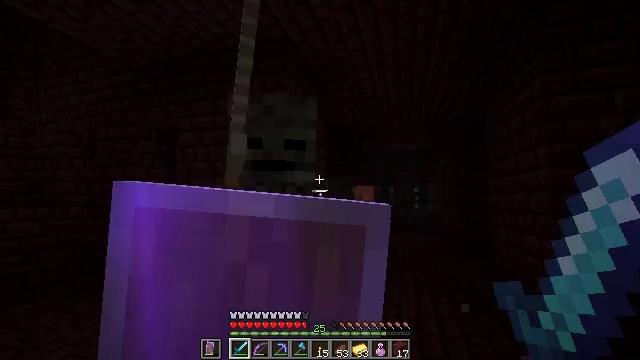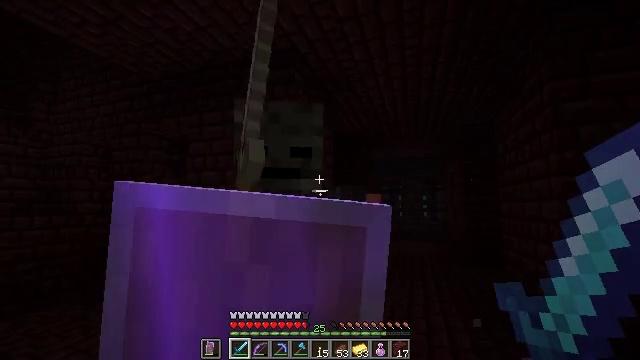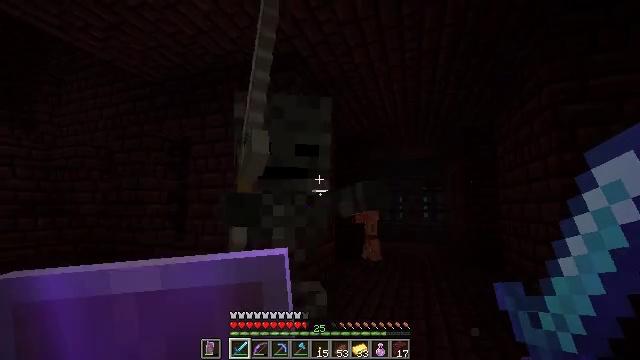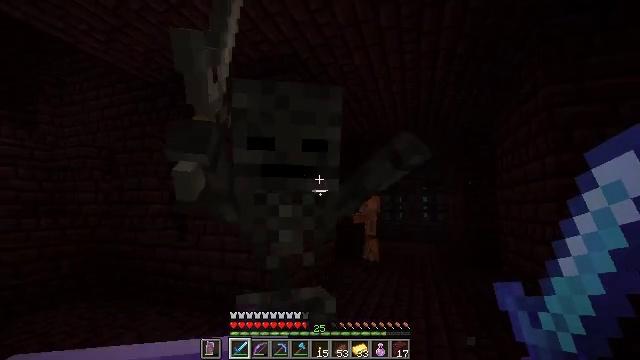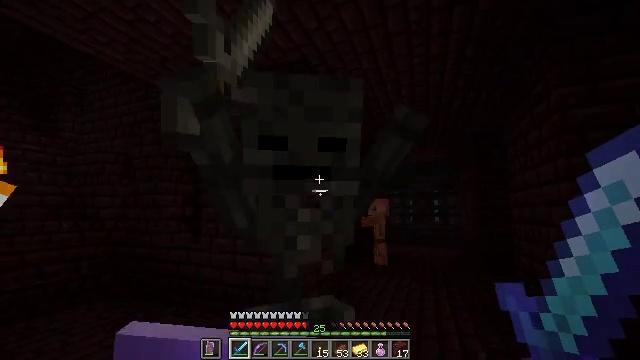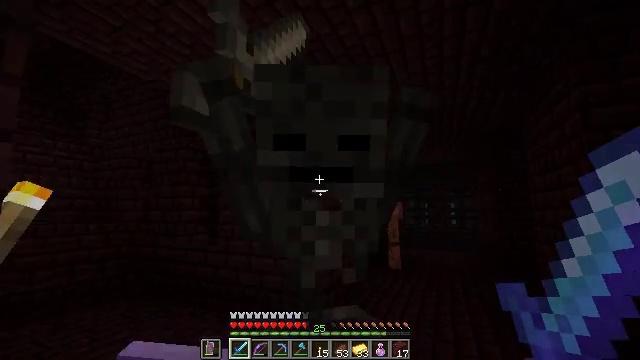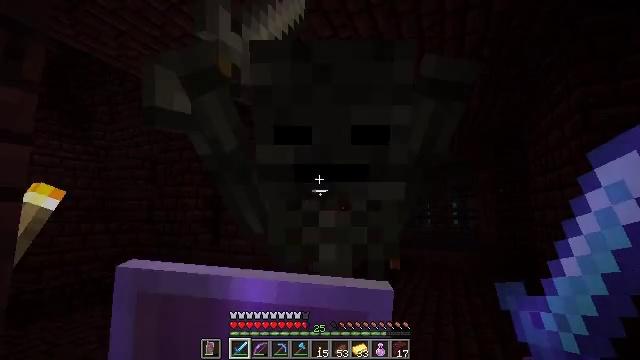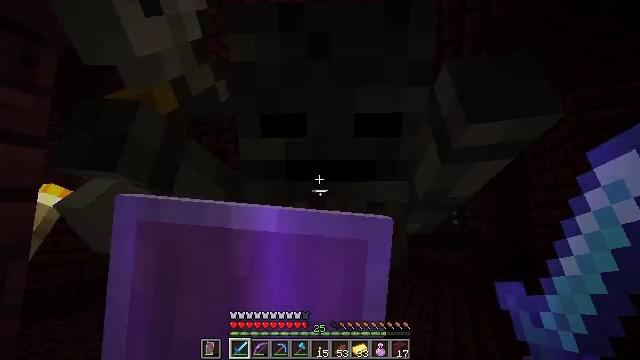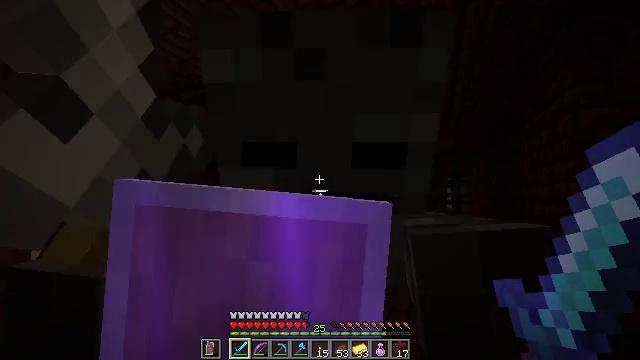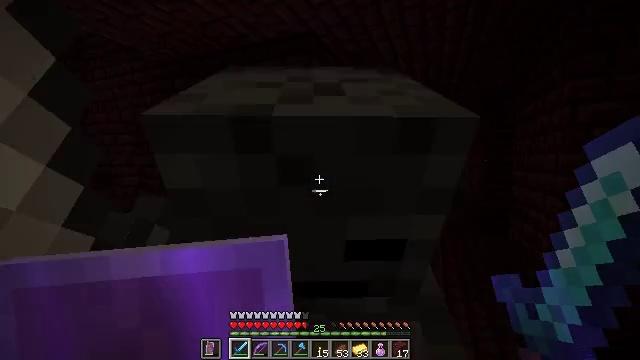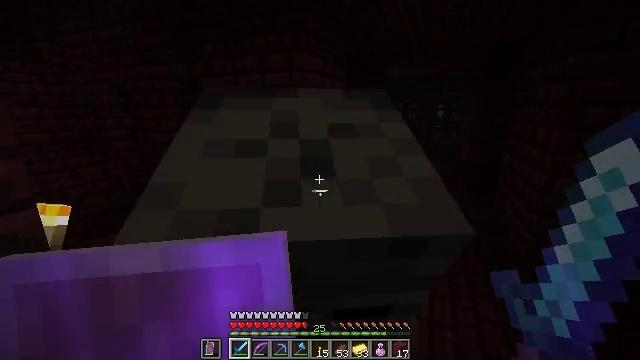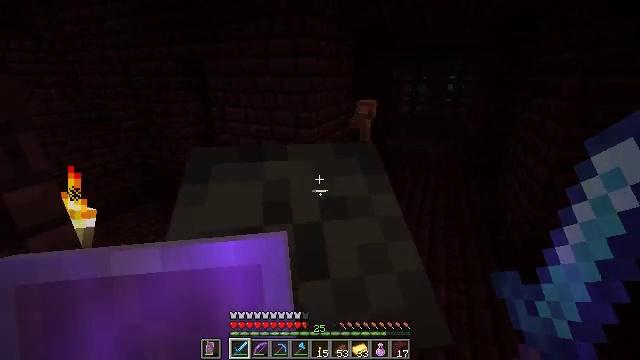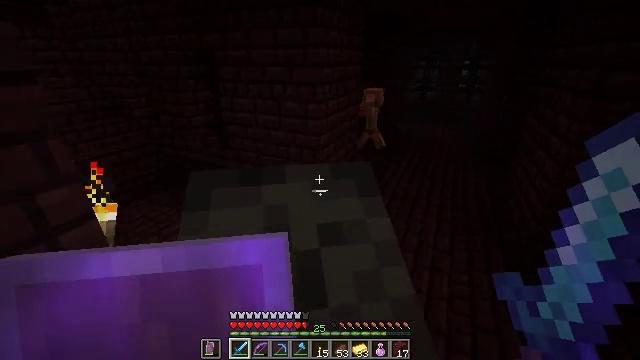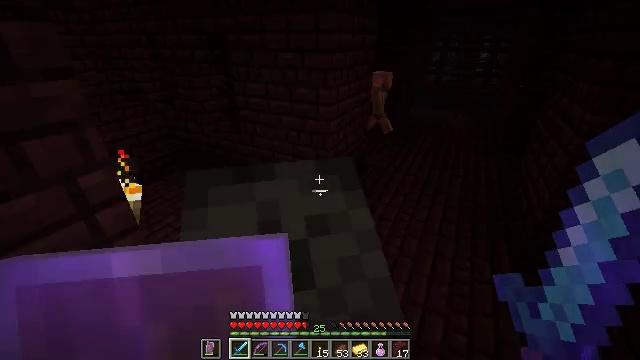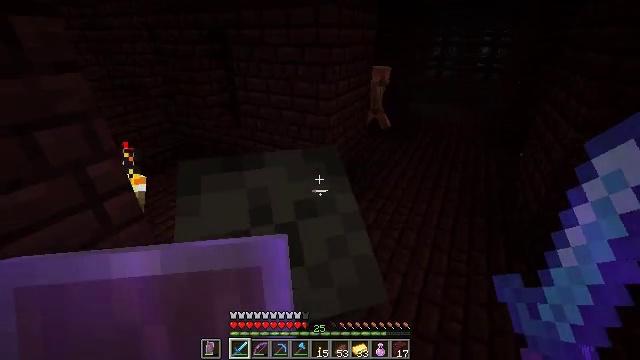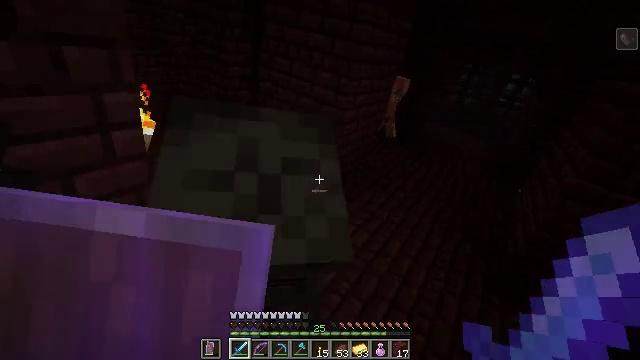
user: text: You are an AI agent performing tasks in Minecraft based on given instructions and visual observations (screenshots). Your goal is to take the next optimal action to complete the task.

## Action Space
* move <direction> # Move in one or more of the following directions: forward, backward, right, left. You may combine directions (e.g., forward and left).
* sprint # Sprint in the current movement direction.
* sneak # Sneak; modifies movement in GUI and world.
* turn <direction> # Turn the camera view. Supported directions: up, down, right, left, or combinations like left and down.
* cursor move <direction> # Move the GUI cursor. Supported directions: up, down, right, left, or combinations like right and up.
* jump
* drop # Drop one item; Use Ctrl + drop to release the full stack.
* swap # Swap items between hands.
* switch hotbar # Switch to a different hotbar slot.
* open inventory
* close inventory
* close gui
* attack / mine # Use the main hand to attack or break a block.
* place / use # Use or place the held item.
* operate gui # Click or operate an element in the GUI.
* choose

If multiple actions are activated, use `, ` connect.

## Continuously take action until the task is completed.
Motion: motion action
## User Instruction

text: Combat the wither skeleton.
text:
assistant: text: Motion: move back, turn left and up, use / place
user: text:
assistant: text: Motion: move back, use / place
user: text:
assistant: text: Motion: move back, use / place
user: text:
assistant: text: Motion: move back, turn left, use / place
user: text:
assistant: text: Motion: move back, turn left, use / place
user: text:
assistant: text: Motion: move back, use / place
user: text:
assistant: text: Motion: move back, use / place
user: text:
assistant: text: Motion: turn down, use / place, jump
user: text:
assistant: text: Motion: turn right and down, jump
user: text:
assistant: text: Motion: turn right and down, jump
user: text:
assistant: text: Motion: turn left and down
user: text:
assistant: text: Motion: turn left and down
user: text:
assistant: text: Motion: turn left and down
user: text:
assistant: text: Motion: no_op
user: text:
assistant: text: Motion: attack / mine
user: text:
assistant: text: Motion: attack / mine
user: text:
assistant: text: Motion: attack / mine
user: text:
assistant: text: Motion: no_op
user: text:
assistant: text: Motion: turn left
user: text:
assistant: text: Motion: no_op